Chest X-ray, AP view. Patient: 38 years old, sex M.
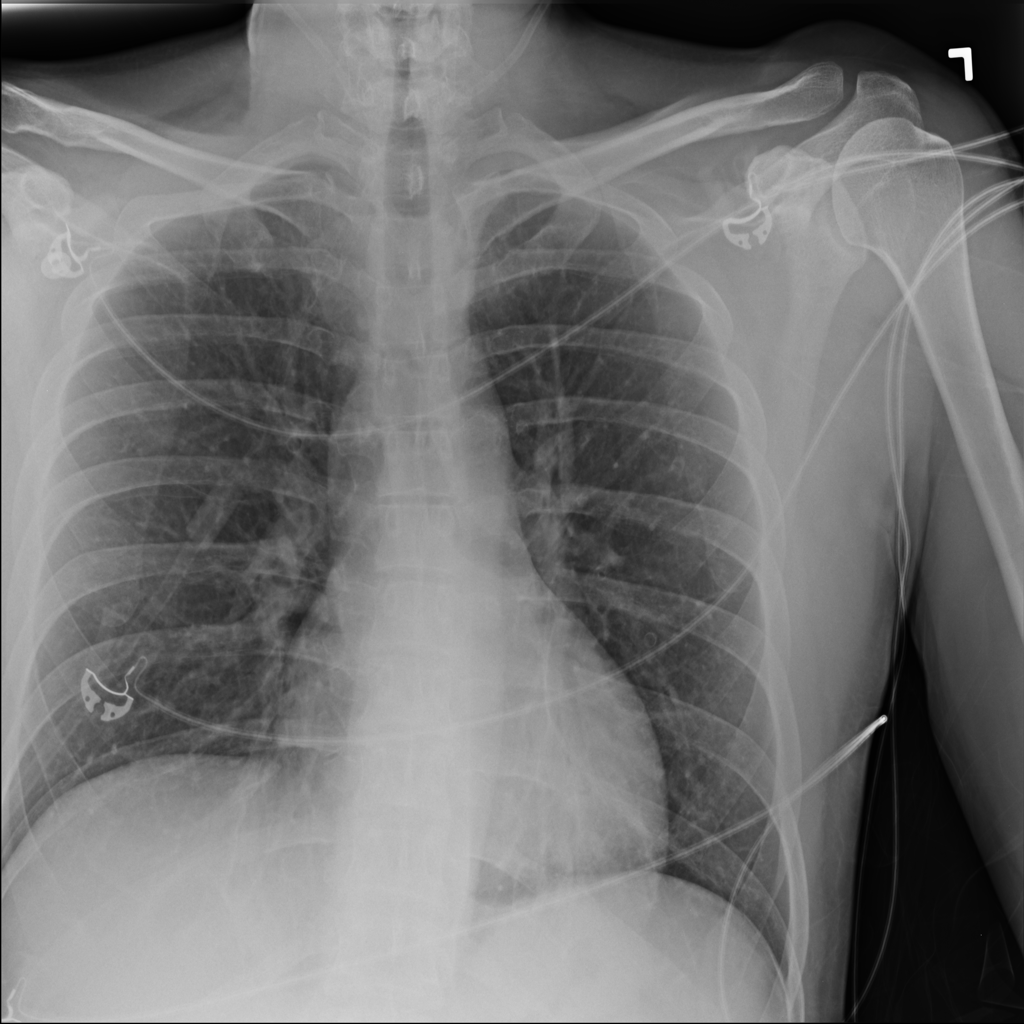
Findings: Infiltration